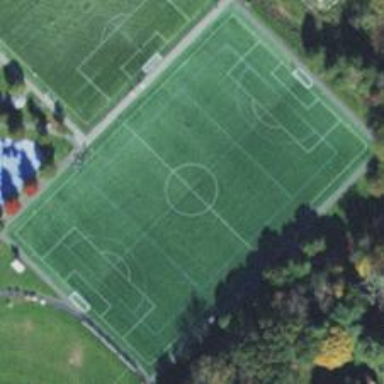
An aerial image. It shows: Soccer pitch for outdoor sports and leisure activities.